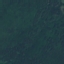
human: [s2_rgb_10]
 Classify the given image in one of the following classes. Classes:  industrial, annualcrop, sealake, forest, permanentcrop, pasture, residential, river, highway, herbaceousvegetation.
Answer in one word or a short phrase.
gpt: Forest